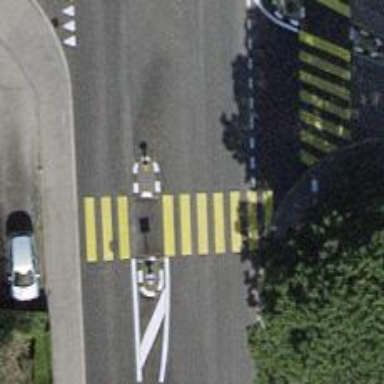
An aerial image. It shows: Uncontrolled zebra crossing with pedestrian island.